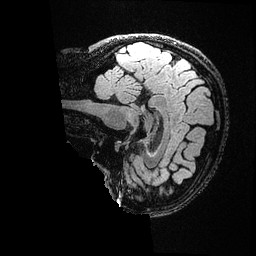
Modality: FLAIR
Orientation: sagittal
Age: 34
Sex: female
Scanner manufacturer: ge
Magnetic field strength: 3 T
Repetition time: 4.802 s
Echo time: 0.1163 s